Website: macys
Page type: customer-info-address
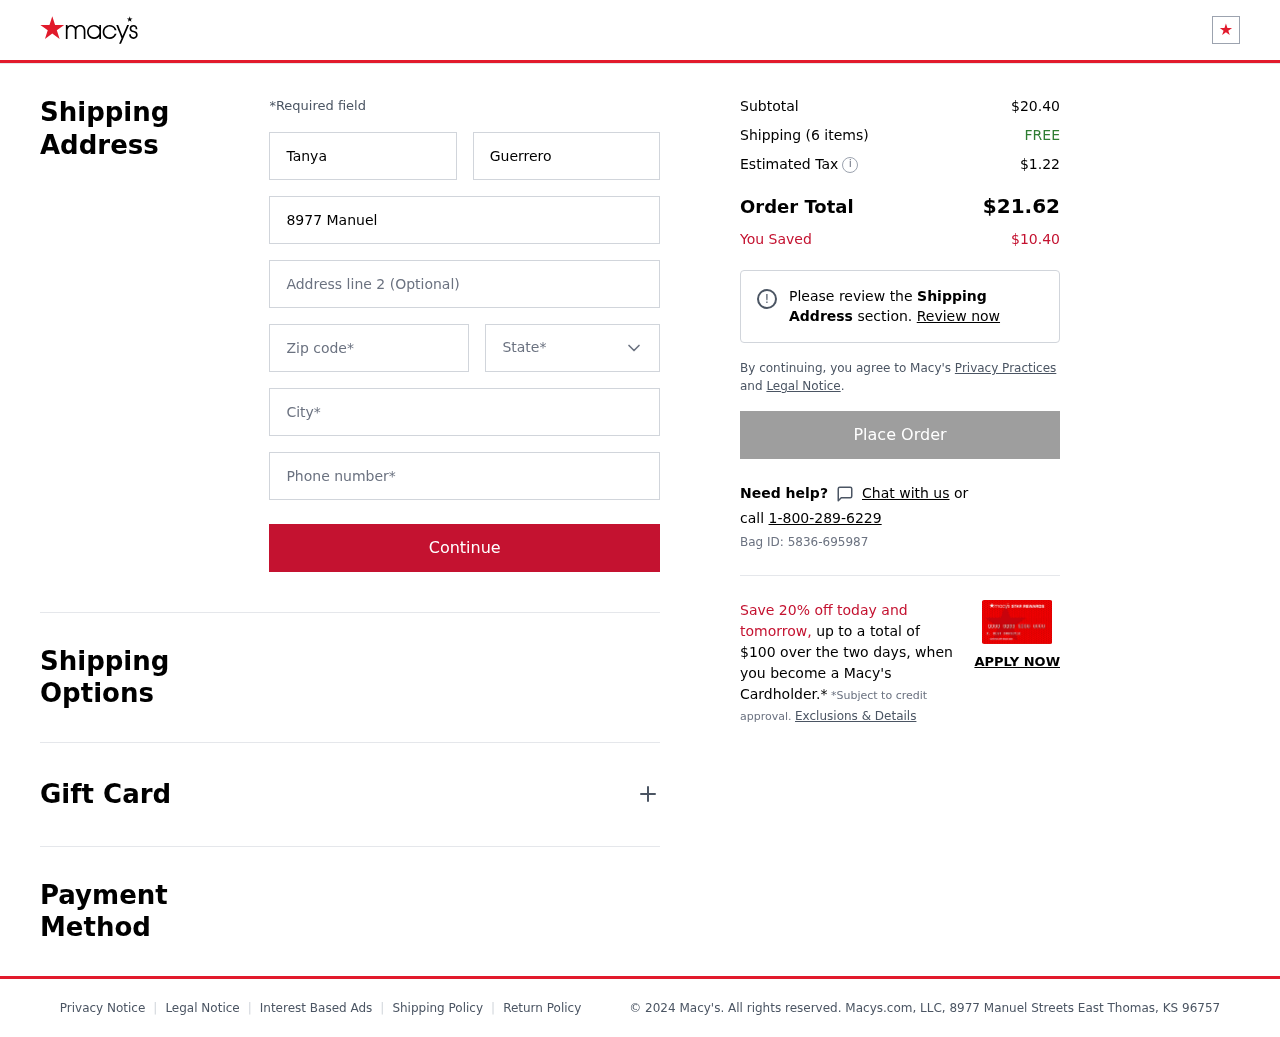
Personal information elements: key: PII_CITY
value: East Thomas
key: PII_FIRSTNAME
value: Tanya
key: PII_LASTNAME
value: Guerrero
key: PII_PHONE
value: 5675311796
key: PII_POSTCODE
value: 96757
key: PII_STATE
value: Kansas
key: PII_STREET
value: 8977 Manuel Streets
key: PII_STREET2
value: Suite 796
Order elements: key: ORDER_SUBTOTAL
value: $20.40
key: ORDER_NUM_ITEMS
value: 6
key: ORDER_SHIPPING_COST
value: FREE
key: ORDER_TAX
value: $1.22
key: ORDER_TOTAL
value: $21.62
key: ORDER_SAVINGS
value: $10.40
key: ORDER_BAG_ID
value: Bag ID: 5836-695987